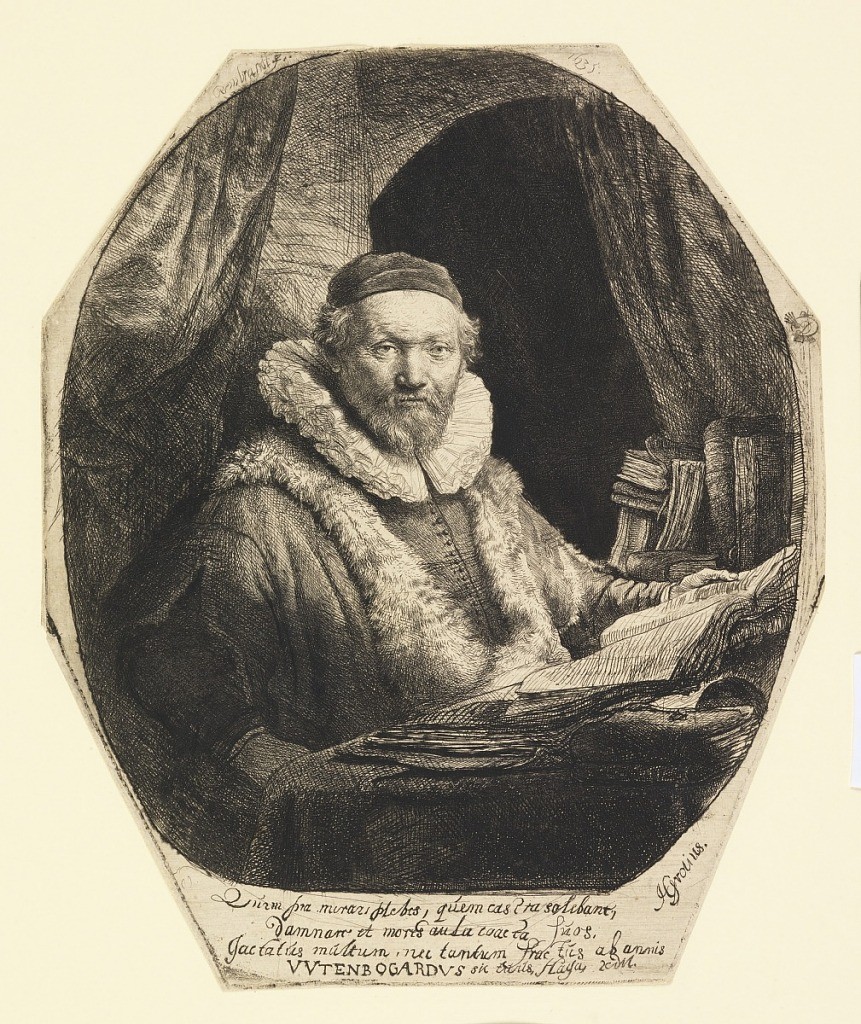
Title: Jan Uytenbogaert, Preacher
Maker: Rembrandt Harmensz van Rijn, Dutch, 1606–1669
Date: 1635
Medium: Etching on cream laid paper
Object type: Print
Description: Set in an oval enframement the preacher of the sect of Arminian Remonstrants, is seen seated in his study, facing one-quarter to the right. Below is a Latin inscription.